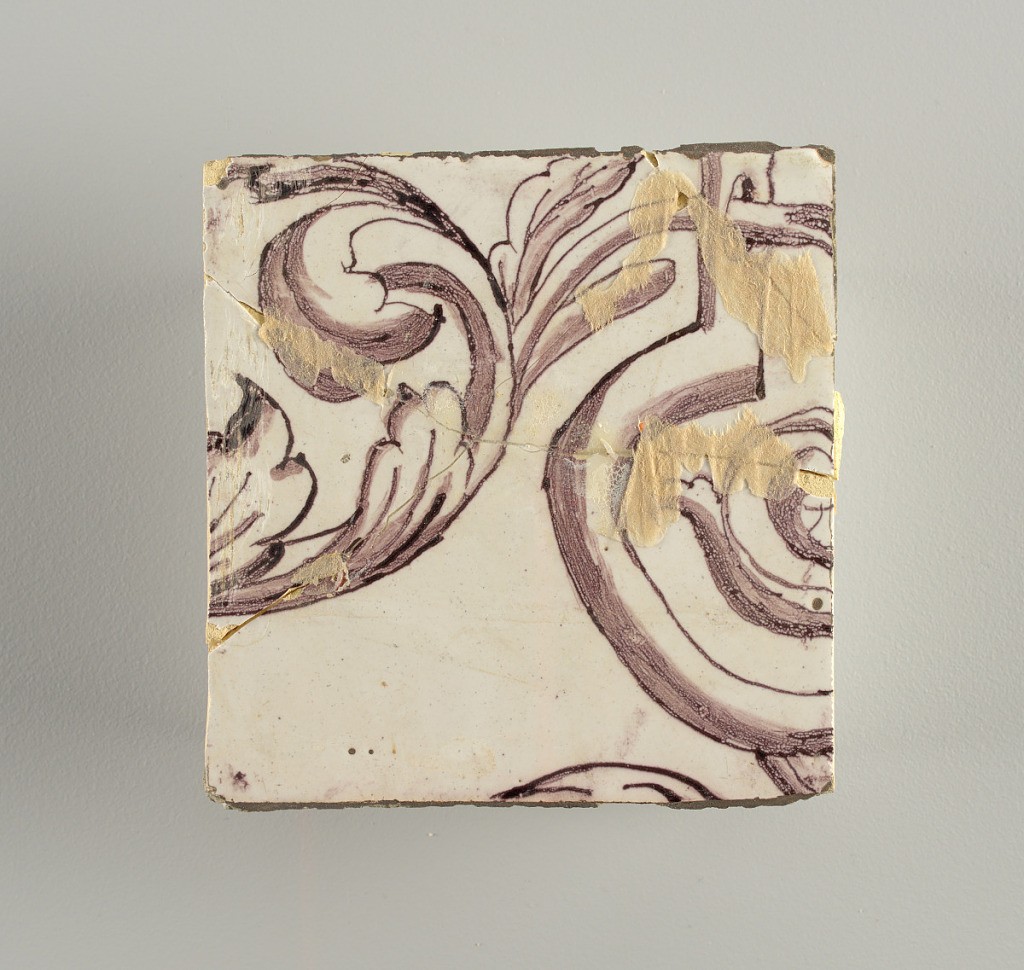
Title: Wall facing
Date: ca. 1725
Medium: Tin-glazed earthenware, underglaze
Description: Horizontal rectangle.  Thirty-seven tiles wide and twenty-one high with opening for door or window nineteen and one-half tiles high and twelve wide.  To left and right of opening, centered canopy above. Left, woman representing Hope, right, a sculputure urn.  Centered above opening, a mascaron.  Arabesque design of foliage.